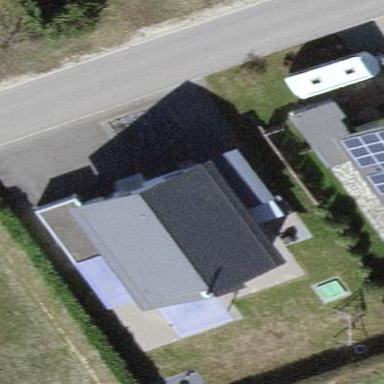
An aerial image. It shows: Detached building with gabled roof.